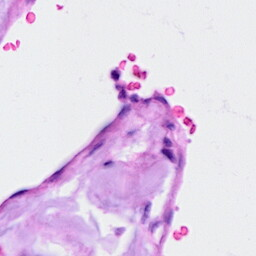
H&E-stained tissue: Ovarian